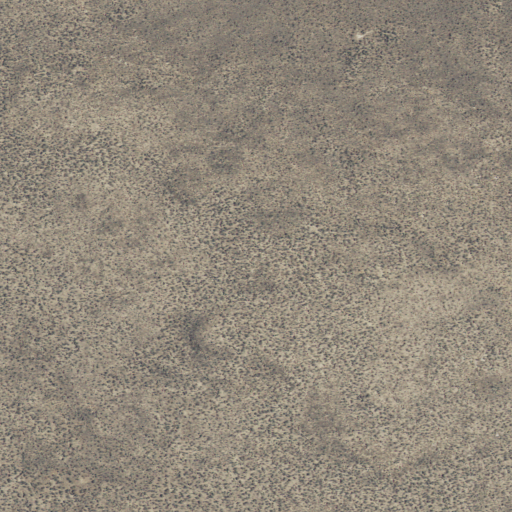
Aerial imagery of mountain in Oregon named Goose Egg Butte containing only shrub